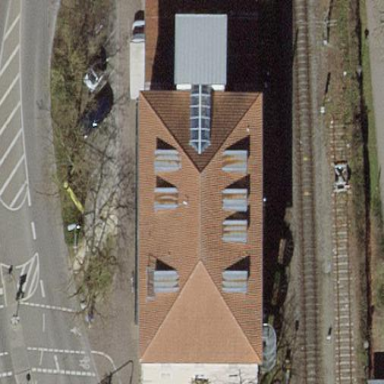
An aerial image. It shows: Building with flat roof.